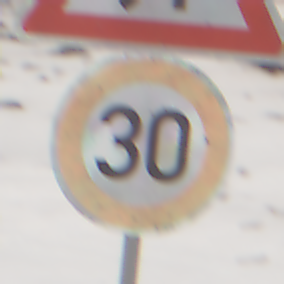
Verkehrszeichen: Geschwindigkeit30
Zusatzzeichen oben: Gegenverkehr
Umgebung: Outdoor, Nature
Tageszeit: MorningAfternoon
Wetter: Overcast
Licht: Natural
Jahreszeit: Winter
Kontrast: LowContrast